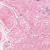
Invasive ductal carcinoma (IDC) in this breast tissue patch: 0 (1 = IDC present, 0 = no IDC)